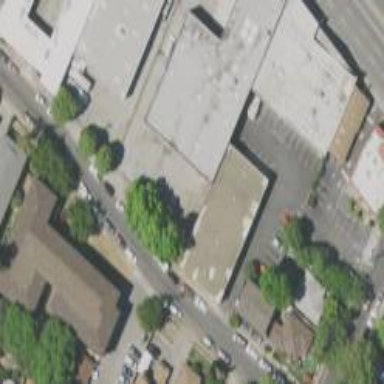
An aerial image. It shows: Retail building.